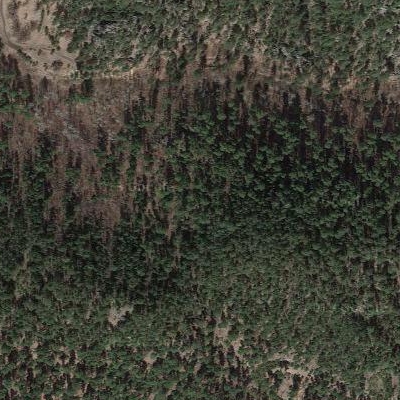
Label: eForest